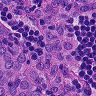
Metastatic tissue present: yes